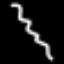
Label: squiggle